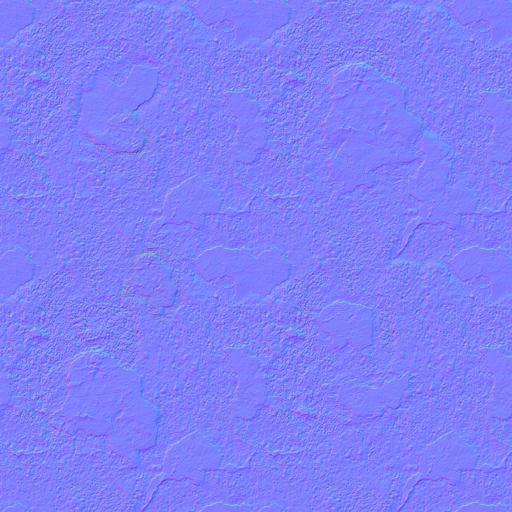
broken concrete facade paint painted plaster patches